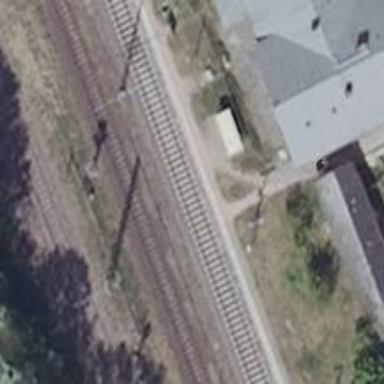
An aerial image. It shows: Shelter for public transport.